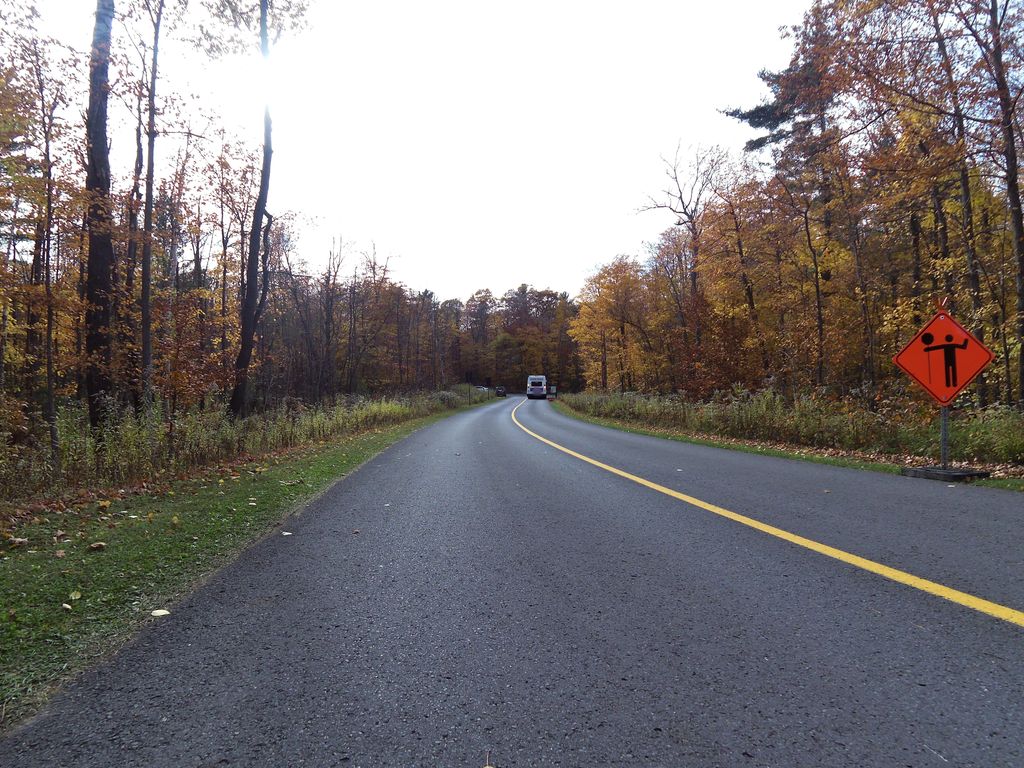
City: ottawa-gatineau